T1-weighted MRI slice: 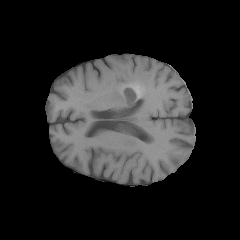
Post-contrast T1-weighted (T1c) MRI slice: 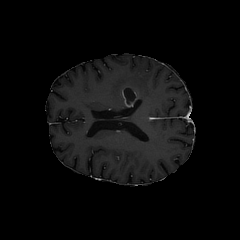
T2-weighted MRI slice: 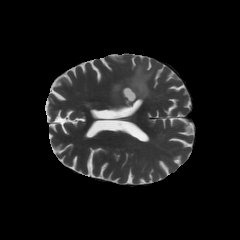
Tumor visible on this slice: yes